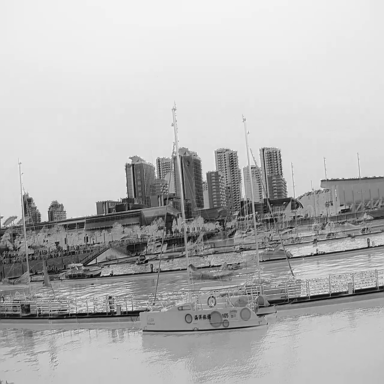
There is a canoe in the infrared image.